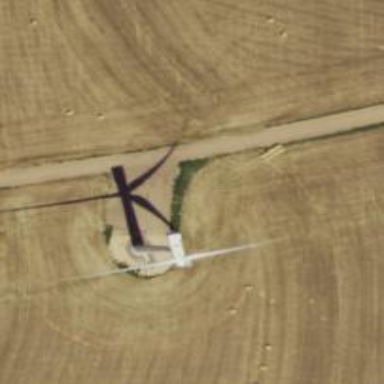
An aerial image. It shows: Wind generator using wind turbines of horizontal axis.